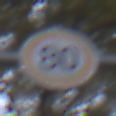
Verkehrszeichen: Geschwindigkeit80
Umgebung: Outdoor, Urban
Tageszeit: MorningAfternoon
Wetter: Overcast
Licht: Natural
Jahreszeit: NotSpecified
Kontrast: LowContrast